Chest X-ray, PA view. Patient: 32 years old, sex F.
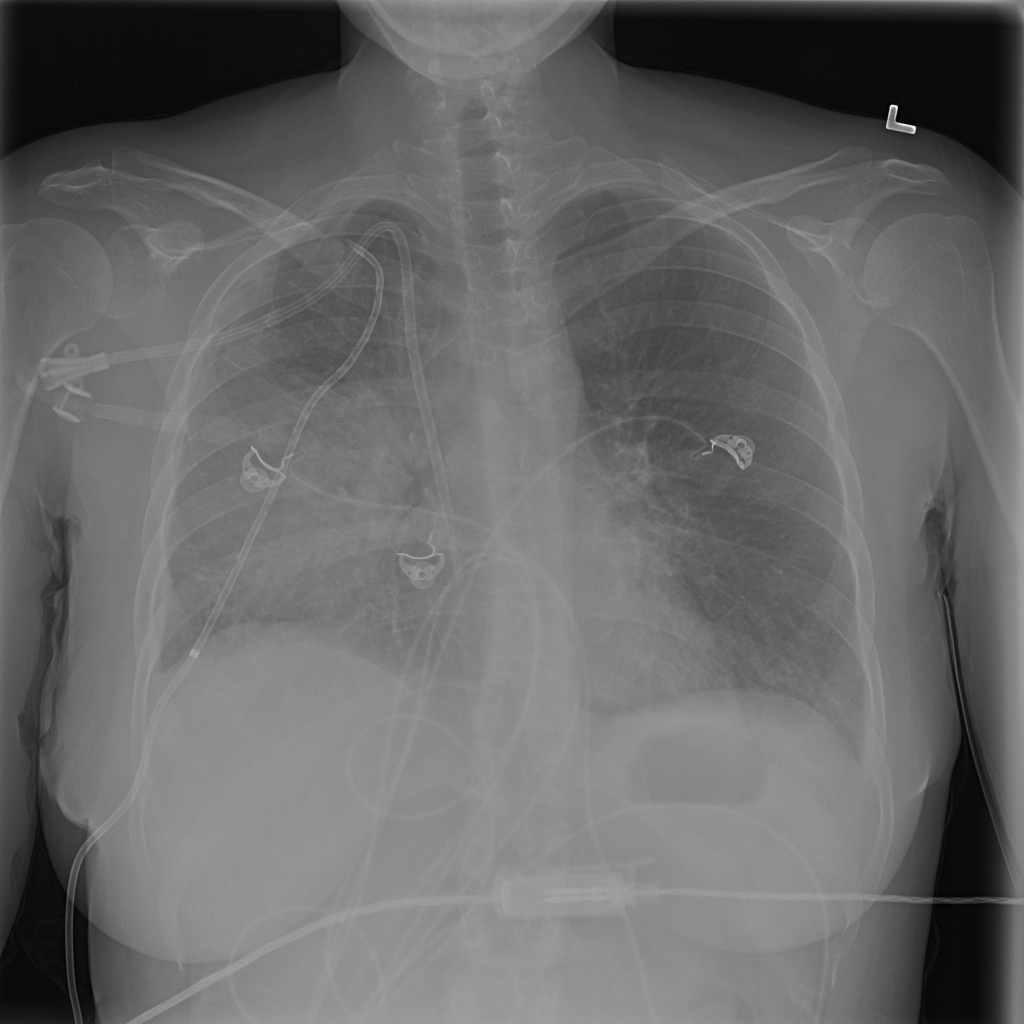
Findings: Effusion, Pneumothorax